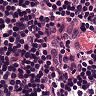
Metastatic tissue present: no